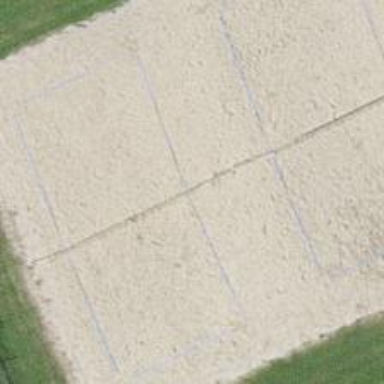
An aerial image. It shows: Sandy pitch designated for beach volleyball.